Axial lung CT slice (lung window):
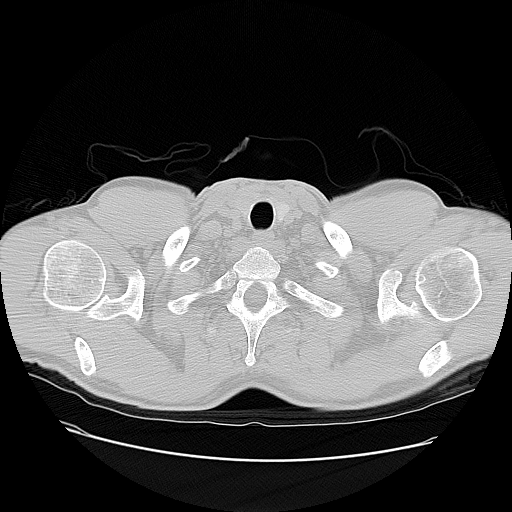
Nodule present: no